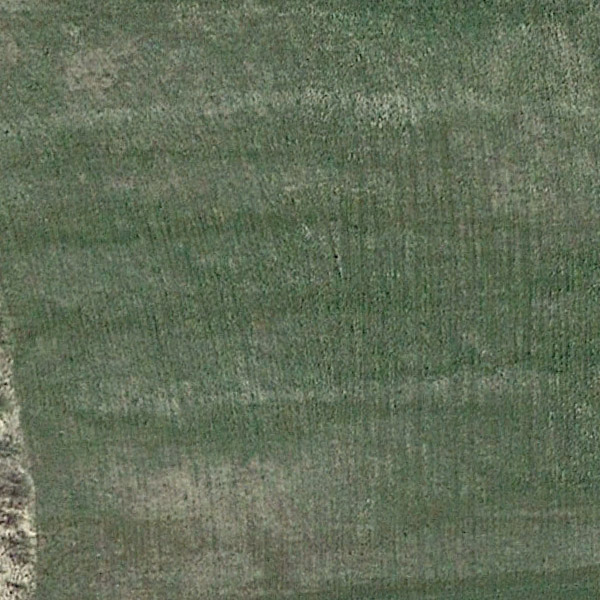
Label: Meadow